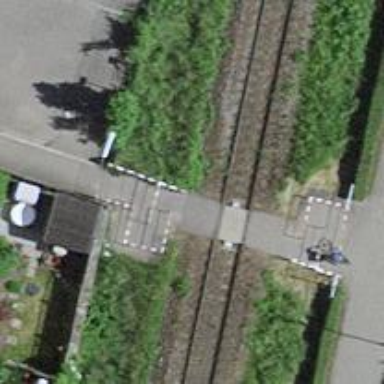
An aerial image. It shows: Railway crossing.